Question: I'm coming from Twitter Bootstrap into ExtJS and unsure how to use which components in order to have a "row" which displays as many containers across the screen as will fit and then wrap them down.
Green boxes are where I would like to move the 2 grids:

'''
Ext.onReady(function(){
Ext.define('Test', {
extend: 'Ext.data.Model',
fields: [
'created',
'name'
]
});
var testStore = Ext.create('Ext.data.Store', {
model: 'Test',
data: [
{
name: 'Do Something To Something Else',
created: 'Wednesday'
},
{
name: 'Do Another Thing To Another Thing',
created: 'Thursday'
}
]
});
var activeTasksApplet = Ext.create('Ext.panel.Panel', {
title: 'Active Tasks',
width: 350,
height: 200
});
var testsGrid = Ext.create('Ext.grid.Panel', {
store: testStore,
width: 400,
height: 200,
title: 'Tests',
columns: [
{
text: 'Name',
width: 100,
sortable: false,
hideable: false,
dataIndex: 'name'
}
]
});
var pageContents = Ext.create('Ext.container.Viewport', {
layout: 'border',
defaults: {
collapsible: false,
split: true,
bodyStyle: 'padding:15px'
},
items: [
{
title: 'Header',
region: 'north',
height: 120,
minSize: 75,
maxSize: 150,
cmargins: '5 0 0 0'
},
{
title: 'Panels',
region: 'center',
margins: '5 0 0 0',
items: [
testsGrid,
{
title: 'Active Tasks',
margins: '5 0 0 0',
width: 400,
height: 200,
items: Ext.create('Ext.grid.Panel', {
store: testStore,
width: 400,
height: 200,
title: 'Tests',
columns: [
{
text: 'Name',
width: 100,
sortable: false,
hideable: false,
dataIndex: 'name'
}
]
})
},
Ext.create('Ext.grid.Panel', {
store: testStore,
width: 400,
height: 200,
title: 'Tests',
columns: [
{
text: 'Name',
width: 100,
sortable: false,
hideable: false,
dataIndex: 'name'
}
]
}),
{
title: 'Active Tasks',
margins: '5 0 0 0',
},
{
title: 'Active Tasks',
margins: '5 0 0 0',
}
]
}]
});
});
'''
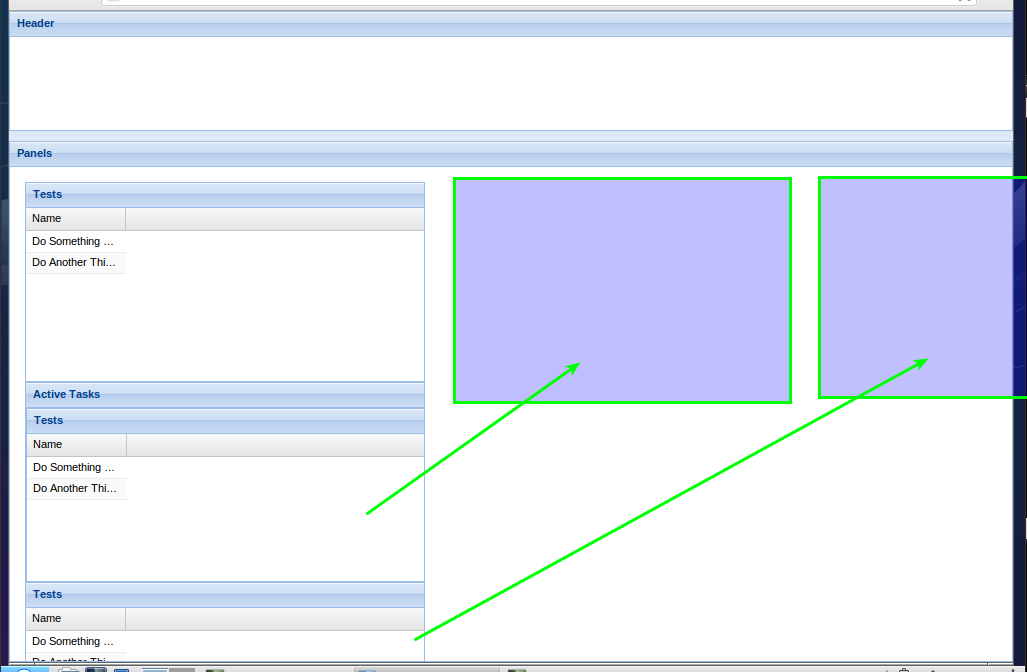
Answer: Update:
Okay, this time for the correct solution.
Use the column layout, it treats the items as divs with float
Docs: <URL>
Fiddle: <URL>
'''
Ext.onReady(function(){
Ext.define('Test', {
extend: 'Ext.data.Model',
fields: [
'created',
'name'
]
});
var testStore = Ext.create('Ext.data.Store', {
model: 'Test',
data: [
{
name: 'Do Something To Something Else',
created: 'Wednesday'
},
{
name: 'Do Another Thing To Another Thing',
created: 'Thursday'
}
]
});
var activeTasksApplet = Ext.create('Ext.panel.Panel', {
title: 'Active Tasks',
height: 200
});
var testsGrid = Ext.create('Ext.grid.Panel', {
store: testStore,
width: 300,
height: 200,
title: 'Tests',
columns: [
{
text: 'Name',
sortable: false,
hideable: false,
dataIndex: 'name'
}
]
});
var pageContents = Ext.create('Ext.container.Viewport', {
layout: 'border',
defaults: {
collapsible: false,
split: true,
bodyStyle: 'padding:15px'
},
items: [
{
title: 'Header',
region: 'north',
height: 120,
minSize: 75,
maxSize: 150,
cmargins: '5 0 0 0'
},
{
title: 'Panels',
layout: 'column',
width: 500,
region: 'center',
items: [
testsGrid,
{
title: 'Active Tasks',
width: 200,
height: 200,
items: Ext.create('Ext.grid.Panel', {
store: testStore,
height: 200,
title: 'Tests',
columns: [
{
text: 'Name',
width: 100,
sortable: false,
hideable: false,
dataIndex: 'name'
}
]
})
},
Ext.create('Ext.grid.Panel', {
store: testStore,
width: 300,
height: 200,
title: 'Tests',
columns: [
{
text: 'Name',
width: 100,
sortable: false,
hideable: false,
dataIndex: 'name'
}
]
}),
{
title: 'Active Tasks',
width: 100
},
{
title: 'Active Tasks',
width: 100
}
]
}]
});
});
'''